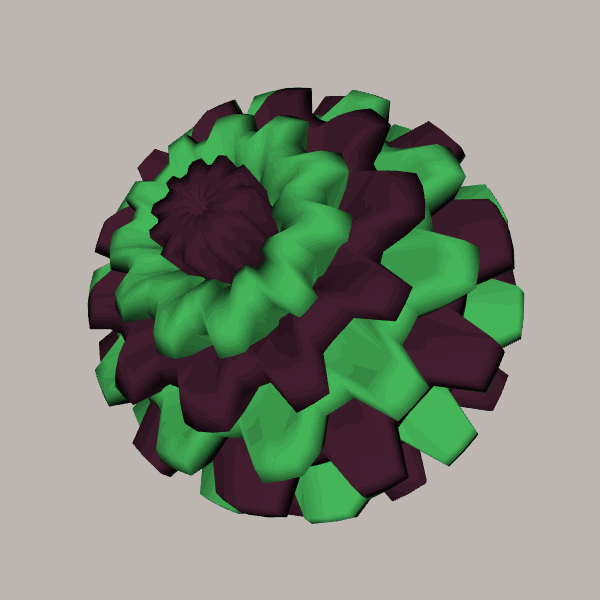
Background: light